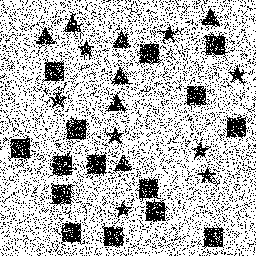
Squares: 15
Triangles: 7
Stars: 8
Total shapes: 30